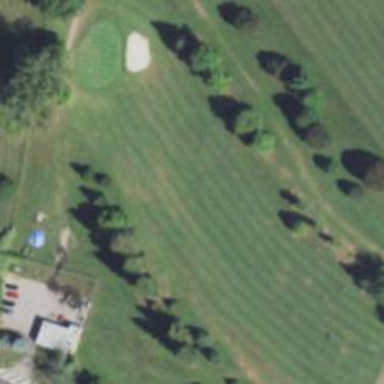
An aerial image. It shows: View of golf hole.